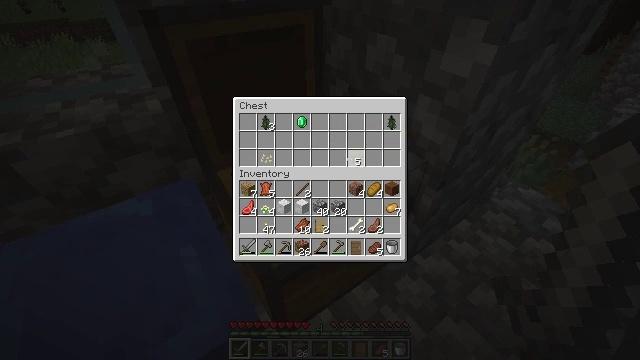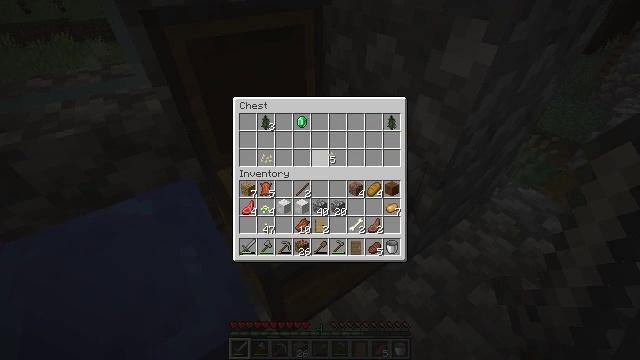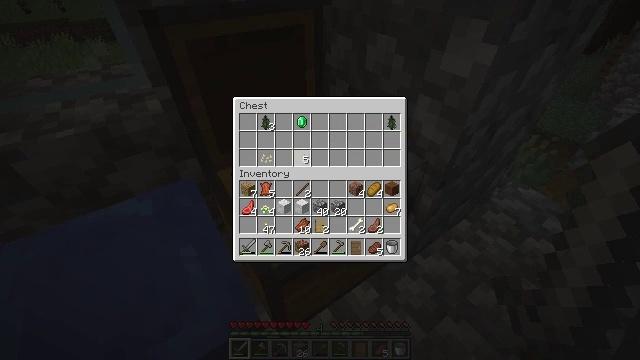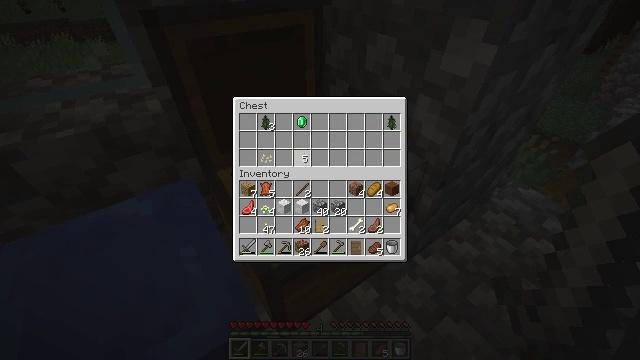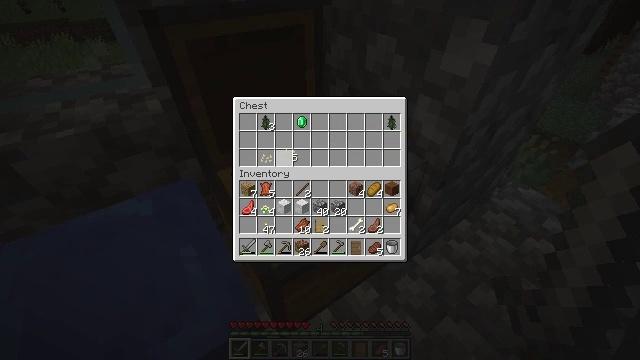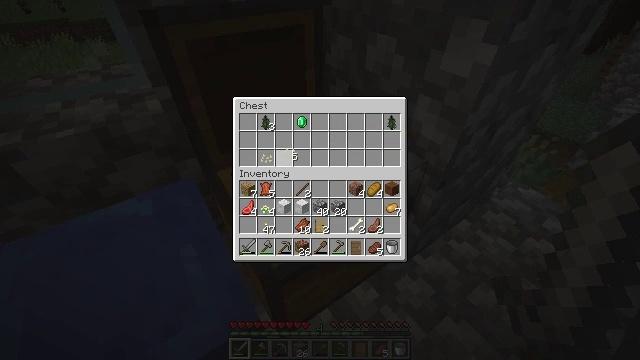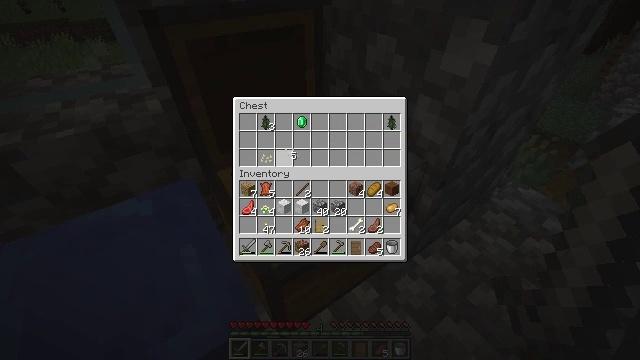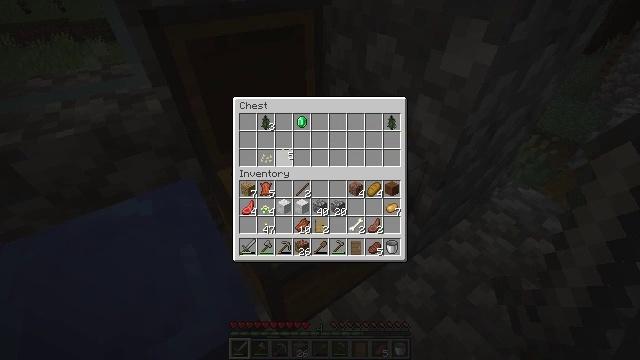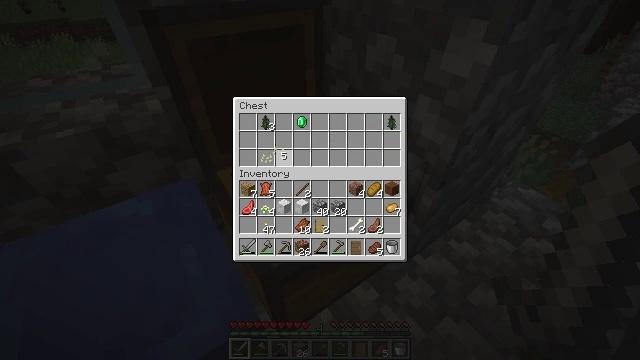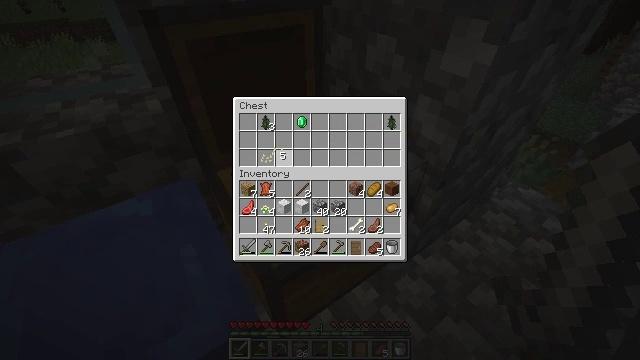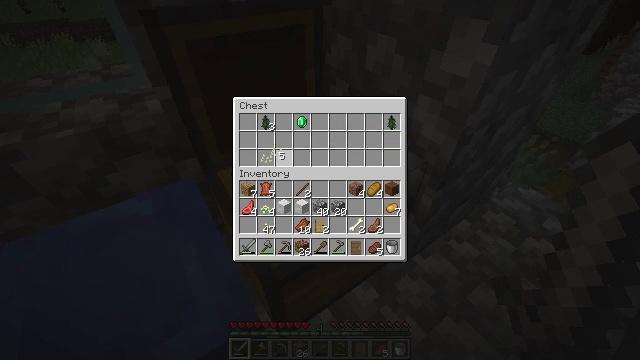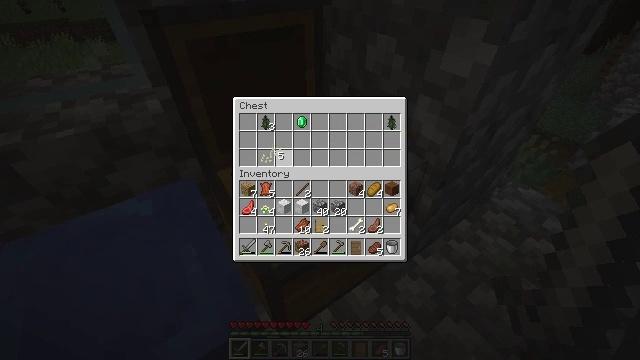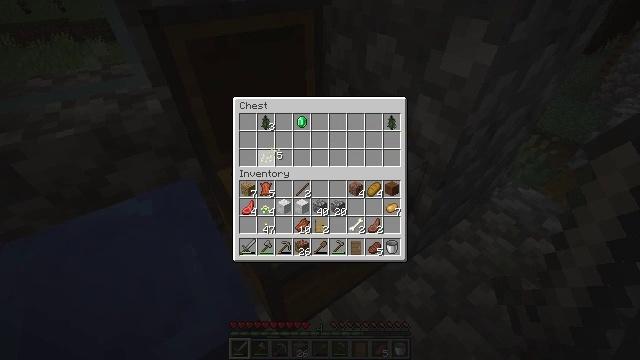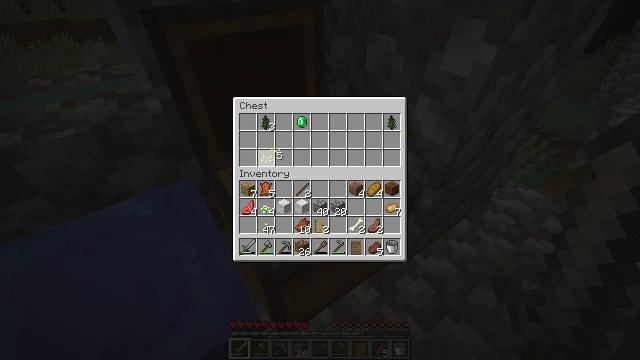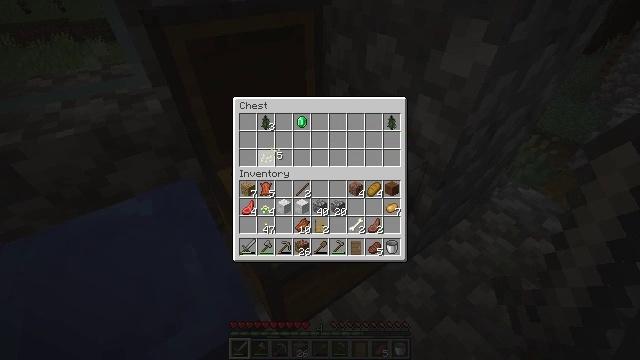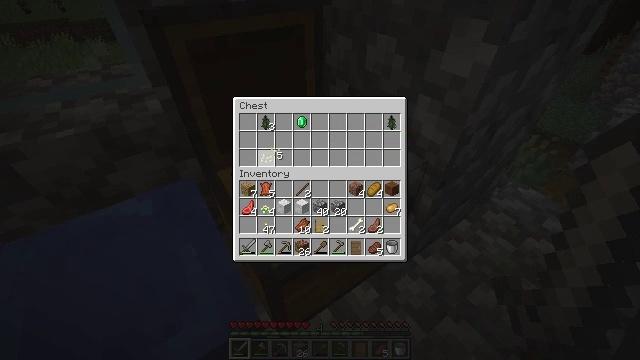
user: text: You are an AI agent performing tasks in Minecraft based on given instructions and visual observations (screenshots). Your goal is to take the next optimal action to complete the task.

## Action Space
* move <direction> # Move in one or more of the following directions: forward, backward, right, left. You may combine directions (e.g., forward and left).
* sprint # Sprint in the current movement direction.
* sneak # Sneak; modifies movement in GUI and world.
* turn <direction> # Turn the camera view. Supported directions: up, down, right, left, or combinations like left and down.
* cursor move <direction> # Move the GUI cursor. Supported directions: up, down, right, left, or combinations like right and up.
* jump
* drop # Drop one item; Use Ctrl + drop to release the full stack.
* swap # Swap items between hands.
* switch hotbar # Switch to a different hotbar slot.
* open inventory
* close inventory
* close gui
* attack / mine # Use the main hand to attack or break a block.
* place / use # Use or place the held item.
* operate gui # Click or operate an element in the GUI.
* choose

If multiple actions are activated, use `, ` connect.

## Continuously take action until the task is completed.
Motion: motion action
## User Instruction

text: Harvest the spruce door from its frame.
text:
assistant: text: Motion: cursor move left
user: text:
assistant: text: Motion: cursor move left
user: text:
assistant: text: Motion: no_op
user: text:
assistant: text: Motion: cursor move left
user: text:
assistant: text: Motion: no_op
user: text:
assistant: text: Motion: no_op
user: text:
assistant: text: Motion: no_op
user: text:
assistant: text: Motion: cursor move left
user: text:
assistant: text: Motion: no_op
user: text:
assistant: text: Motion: no_op
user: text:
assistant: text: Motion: no_op
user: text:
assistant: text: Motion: no_op
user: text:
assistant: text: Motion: no_op
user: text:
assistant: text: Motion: no_op
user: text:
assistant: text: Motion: no_op
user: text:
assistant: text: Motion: no_op
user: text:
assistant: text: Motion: no_op
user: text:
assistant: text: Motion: no_op
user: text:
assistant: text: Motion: operate gui
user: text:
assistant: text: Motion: operate gui
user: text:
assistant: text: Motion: no_op
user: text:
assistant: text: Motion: no_op
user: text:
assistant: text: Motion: no_op
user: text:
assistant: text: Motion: no_op
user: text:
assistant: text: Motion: no_op
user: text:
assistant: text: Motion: no_op
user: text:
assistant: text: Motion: no_op
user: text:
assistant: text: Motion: no_op
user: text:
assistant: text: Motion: operate gui
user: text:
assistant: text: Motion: operate gui